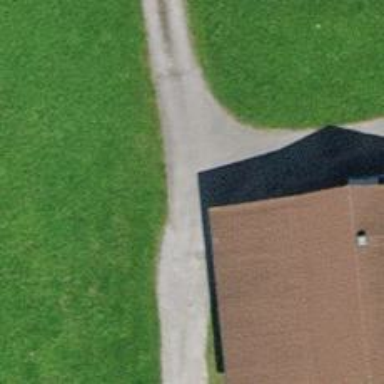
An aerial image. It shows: Unpaved track with grade2 track type.